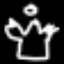
Label: angel